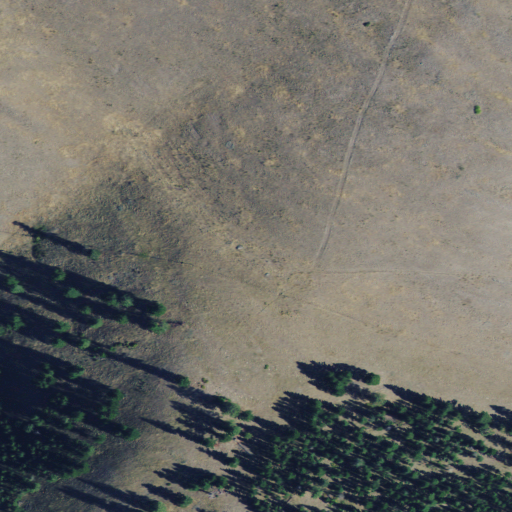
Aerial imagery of gap in Montana named Elk Pass containing grassland, evergreen forest, and shrub